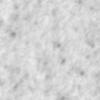
Label: no_change